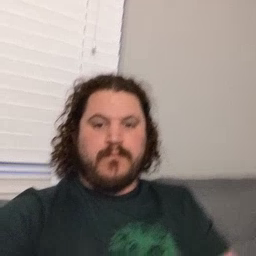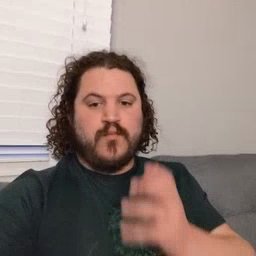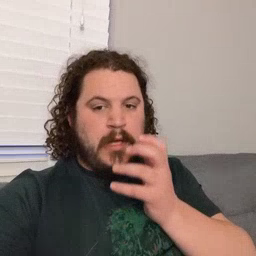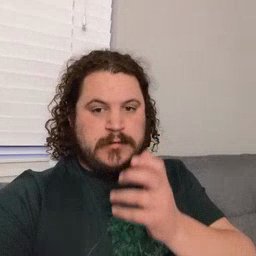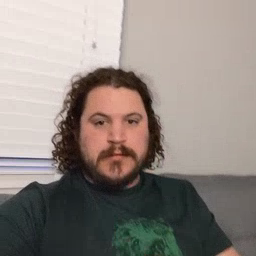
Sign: grass